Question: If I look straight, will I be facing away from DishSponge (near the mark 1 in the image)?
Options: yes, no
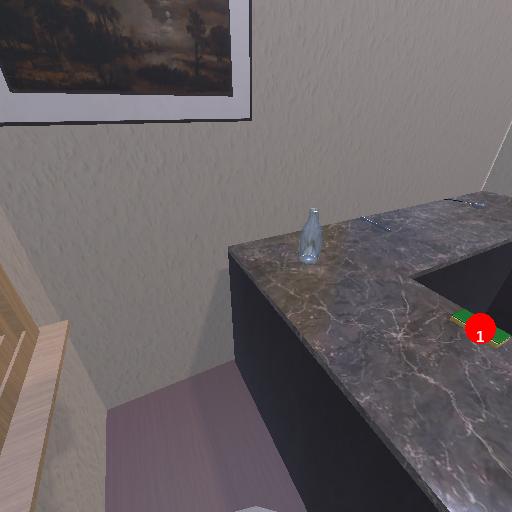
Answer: yes